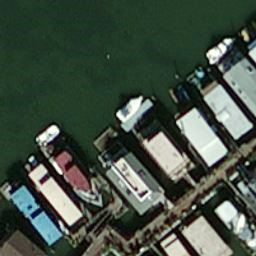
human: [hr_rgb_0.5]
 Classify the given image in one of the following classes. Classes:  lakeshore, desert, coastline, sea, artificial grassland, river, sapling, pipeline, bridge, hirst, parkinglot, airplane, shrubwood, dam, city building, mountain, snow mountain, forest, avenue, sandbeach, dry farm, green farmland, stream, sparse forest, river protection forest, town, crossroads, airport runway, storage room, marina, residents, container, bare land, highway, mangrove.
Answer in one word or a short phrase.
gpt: marina